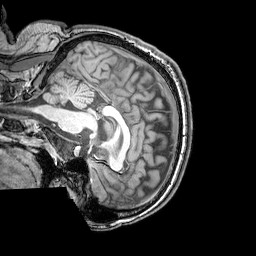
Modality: T1w
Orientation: sagittal
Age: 25
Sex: male
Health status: healthy
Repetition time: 0.081 s
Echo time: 0.037 s